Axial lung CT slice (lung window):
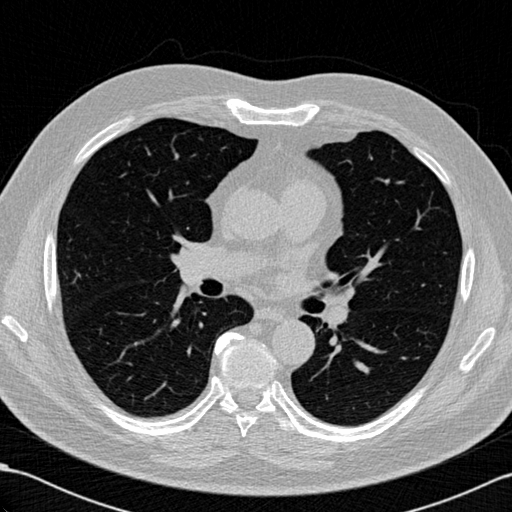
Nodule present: no